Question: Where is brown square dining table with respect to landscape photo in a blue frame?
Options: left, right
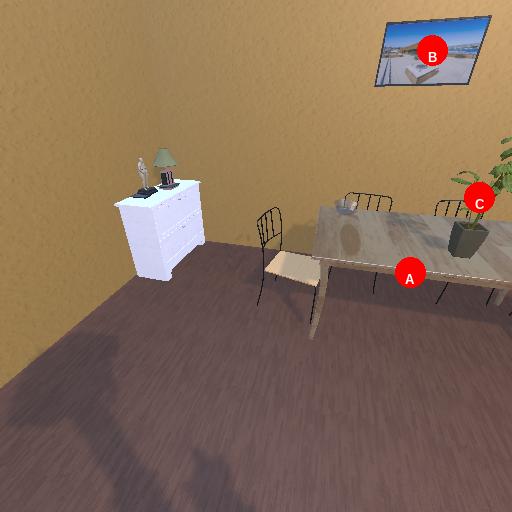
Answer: left